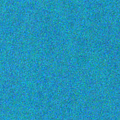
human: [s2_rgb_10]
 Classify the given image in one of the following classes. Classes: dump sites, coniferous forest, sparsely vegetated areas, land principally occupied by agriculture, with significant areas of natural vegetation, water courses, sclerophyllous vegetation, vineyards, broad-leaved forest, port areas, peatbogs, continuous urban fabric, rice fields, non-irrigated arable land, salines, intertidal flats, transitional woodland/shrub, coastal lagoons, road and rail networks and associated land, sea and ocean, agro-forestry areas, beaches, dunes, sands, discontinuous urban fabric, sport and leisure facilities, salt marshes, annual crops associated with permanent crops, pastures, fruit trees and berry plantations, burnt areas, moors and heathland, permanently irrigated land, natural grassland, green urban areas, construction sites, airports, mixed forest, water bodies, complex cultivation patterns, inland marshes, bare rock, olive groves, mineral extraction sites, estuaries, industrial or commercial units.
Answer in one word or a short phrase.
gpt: sea and ocean